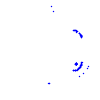
Particle: proton